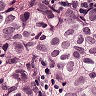
Metastatic tissue present: yes